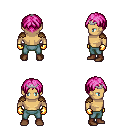
a pixel art fantasy rpg character, male body template, human, tanned skin, leather shoulder armor, teal pants, pink parted hairstyle, silver tiara, gold gloves, brown shoes, four views (front, back, left, right), 2x2 character sprite sheet, small pixel art, hard edges, no anti-aliasing